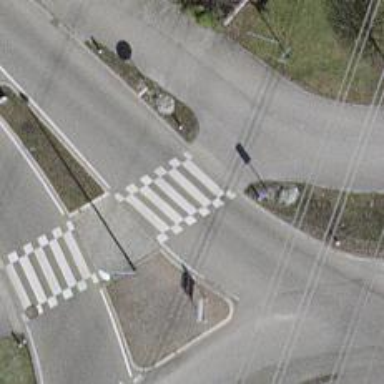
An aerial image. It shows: Crossing on asphalt cycleway.